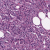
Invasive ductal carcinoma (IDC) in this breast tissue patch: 1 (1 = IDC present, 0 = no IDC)